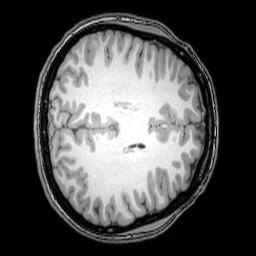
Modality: T1w
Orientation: axial
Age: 23
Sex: female
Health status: healthy
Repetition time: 0.081 s
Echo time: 0.037 s